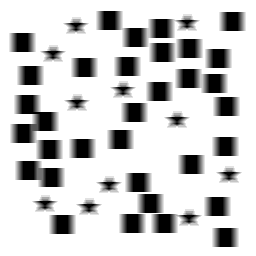
Squares: 33
Triangles: 0
Stars: 11
Total shapes: 44